Interaction volume radius: 10 \u00c5
Interaction volume height: 10 \u00c5
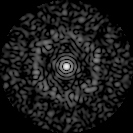
Disorder parameter: 0.8506